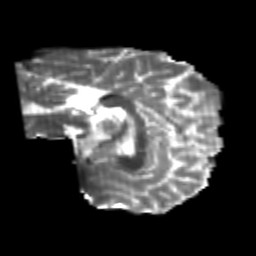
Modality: T2w
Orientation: sagittal
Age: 21
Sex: male
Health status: healthy
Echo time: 0.074 s